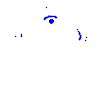
Particle: electron